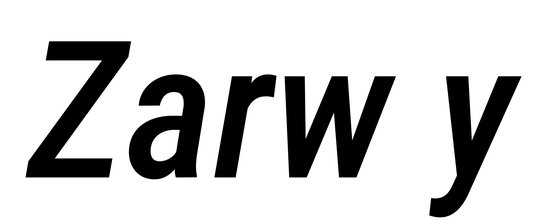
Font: Roboto-Italic_Condensed_Medium_Italic